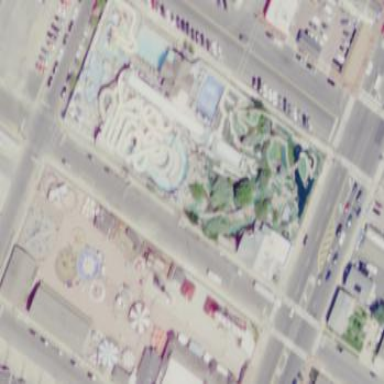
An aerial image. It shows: Miniature golf course.